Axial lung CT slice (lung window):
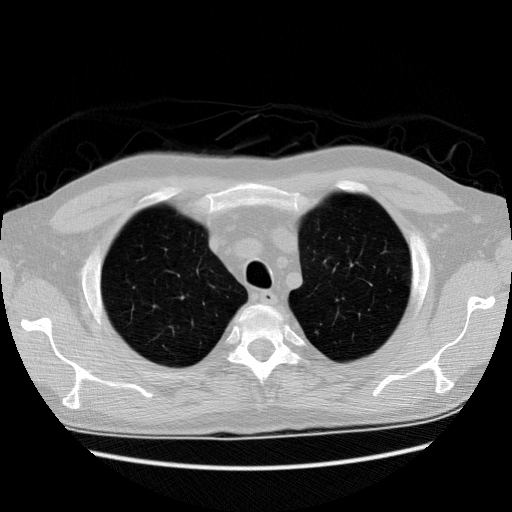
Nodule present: no